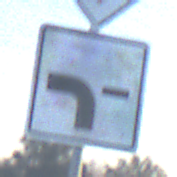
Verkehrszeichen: VerlaufVorfahrtsstrasse6
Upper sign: Vorfahrtsstrasse
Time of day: Dawn
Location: Outdoor (Nature)
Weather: Clear
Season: NotSpecified
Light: Natural